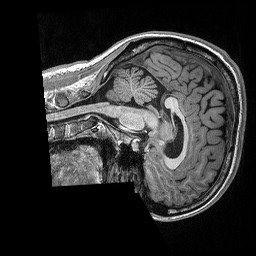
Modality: T1w
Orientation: sagittal
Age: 26
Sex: female
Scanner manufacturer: siemens
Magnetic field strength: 3 T
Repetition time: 2.3 s
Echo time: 0.00298 s